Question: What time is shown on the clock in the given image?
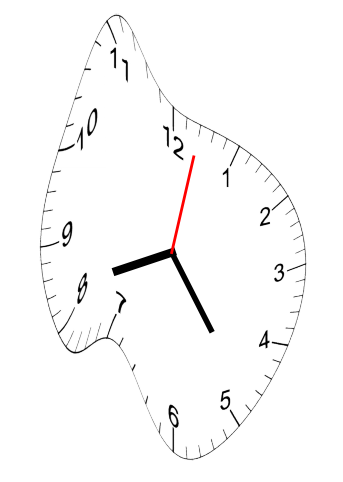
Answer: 08:24:02